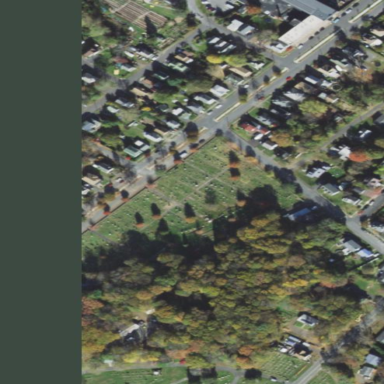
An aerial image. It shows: Cemetery.